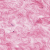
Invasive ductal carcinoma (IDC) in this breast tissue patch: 0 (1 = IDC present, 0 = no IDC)